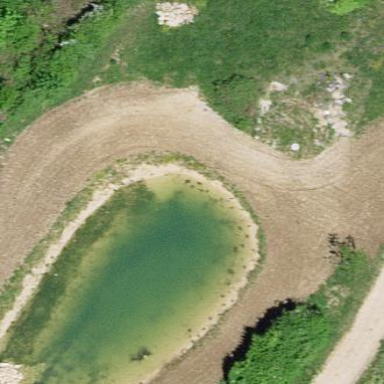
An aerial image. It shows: Peaceful pond surrounded by nature.